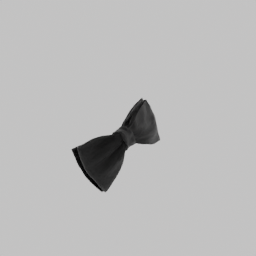
Label: people